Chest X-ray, AP view. Patient: 55 years old, sex M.
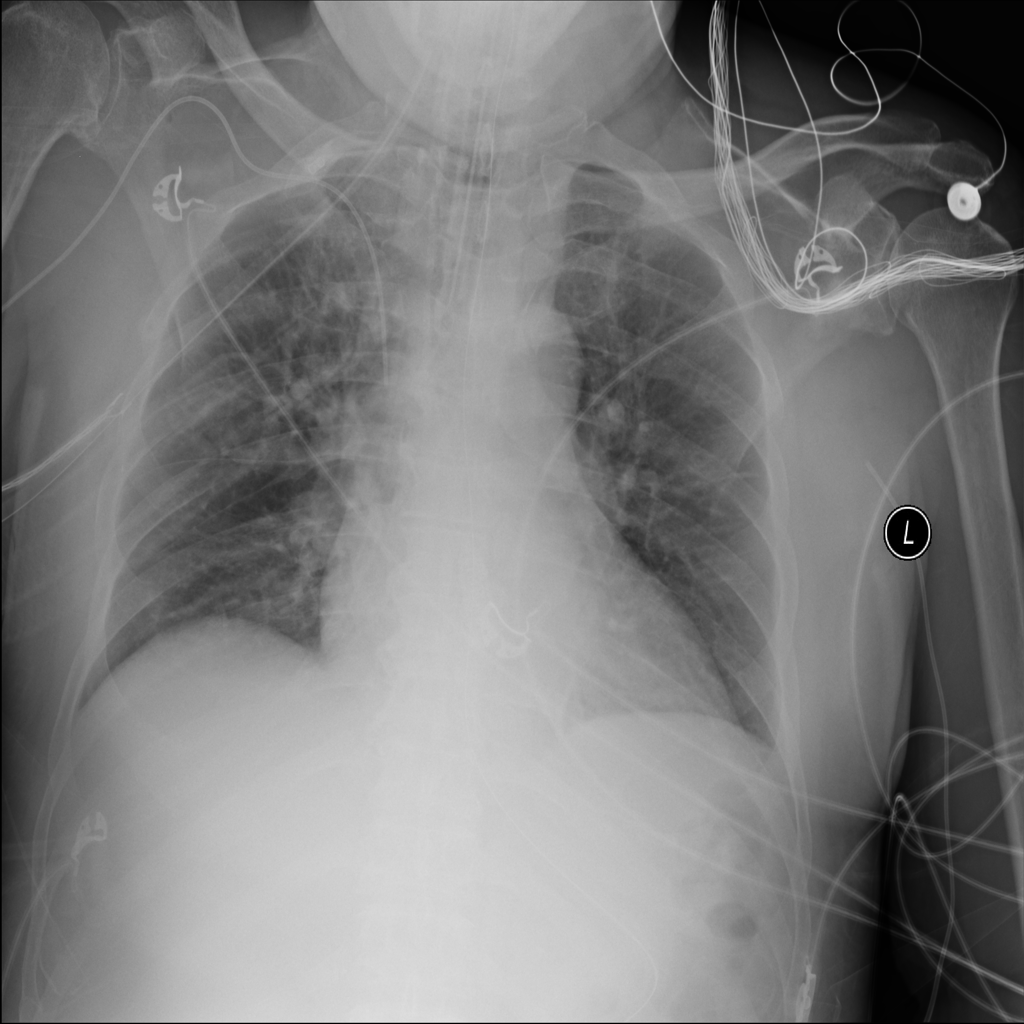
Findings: No Finding